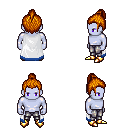
a pixel art fantasy rpg character, male body template, dark elf, purple skin, white trimmed cape, metal pants, dark blonde short topknot hairstyle, gold boots, four views (front, back, left, right), 2x2 character sprite sheet, small pixel art, hard edges, no anti-aliasing